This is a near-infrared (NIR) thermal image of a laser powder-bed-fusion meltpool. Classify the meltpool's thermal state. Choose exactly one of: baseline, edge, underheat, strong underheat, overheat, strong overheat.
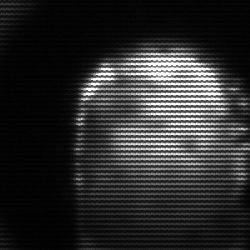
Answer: baseline